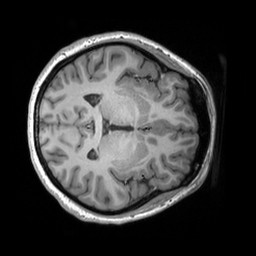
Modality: T1w
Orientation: axial
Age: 20
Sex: female
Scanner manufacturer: siemens
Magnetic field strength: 3 T
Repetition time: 2.53 s
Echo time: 0.00298 s